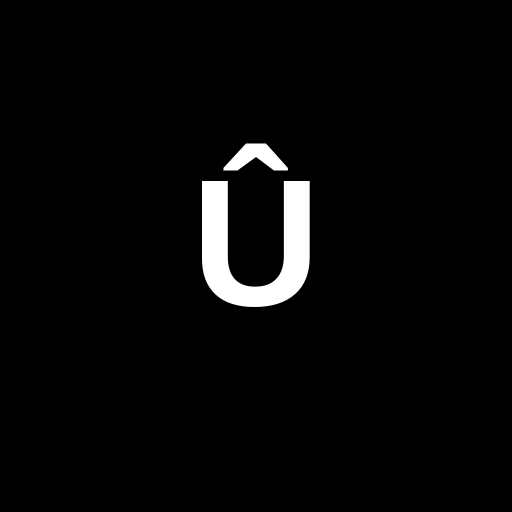
Character: Û
Unicode: U+00DB (LATIN CAPITAL LETTER U WITH CIRCUMFLEX)